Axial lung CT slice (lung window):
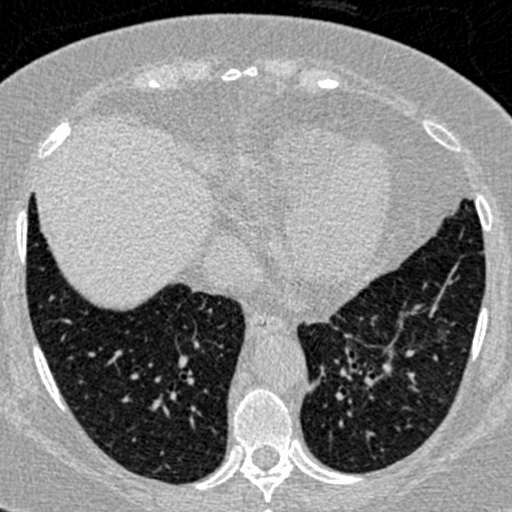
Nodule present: no